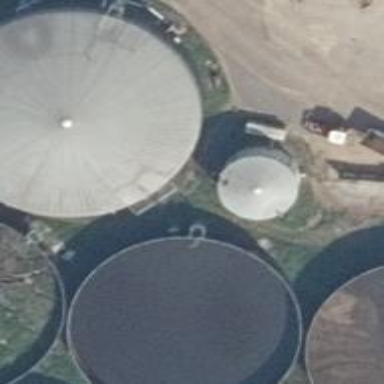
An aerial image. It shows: Storage tank building.